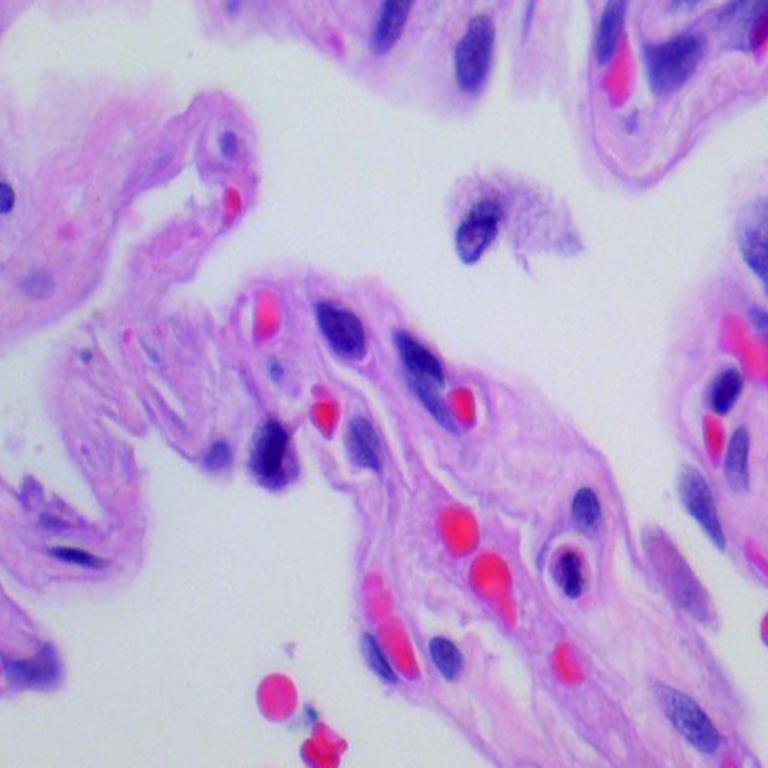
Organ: lung
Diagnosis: benign